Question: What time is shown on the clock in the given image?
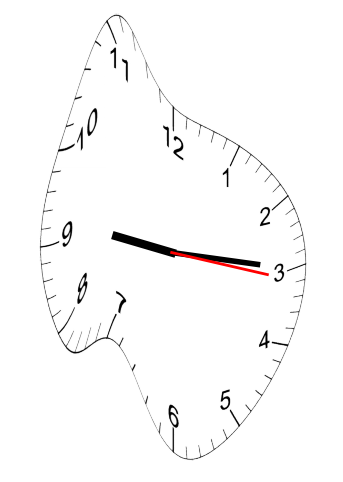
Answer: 09:15:16